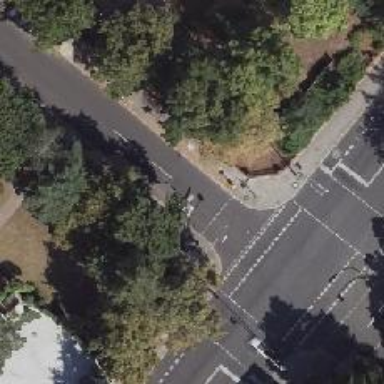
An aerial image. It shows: Road with traffic signals for signaling.